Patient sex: M
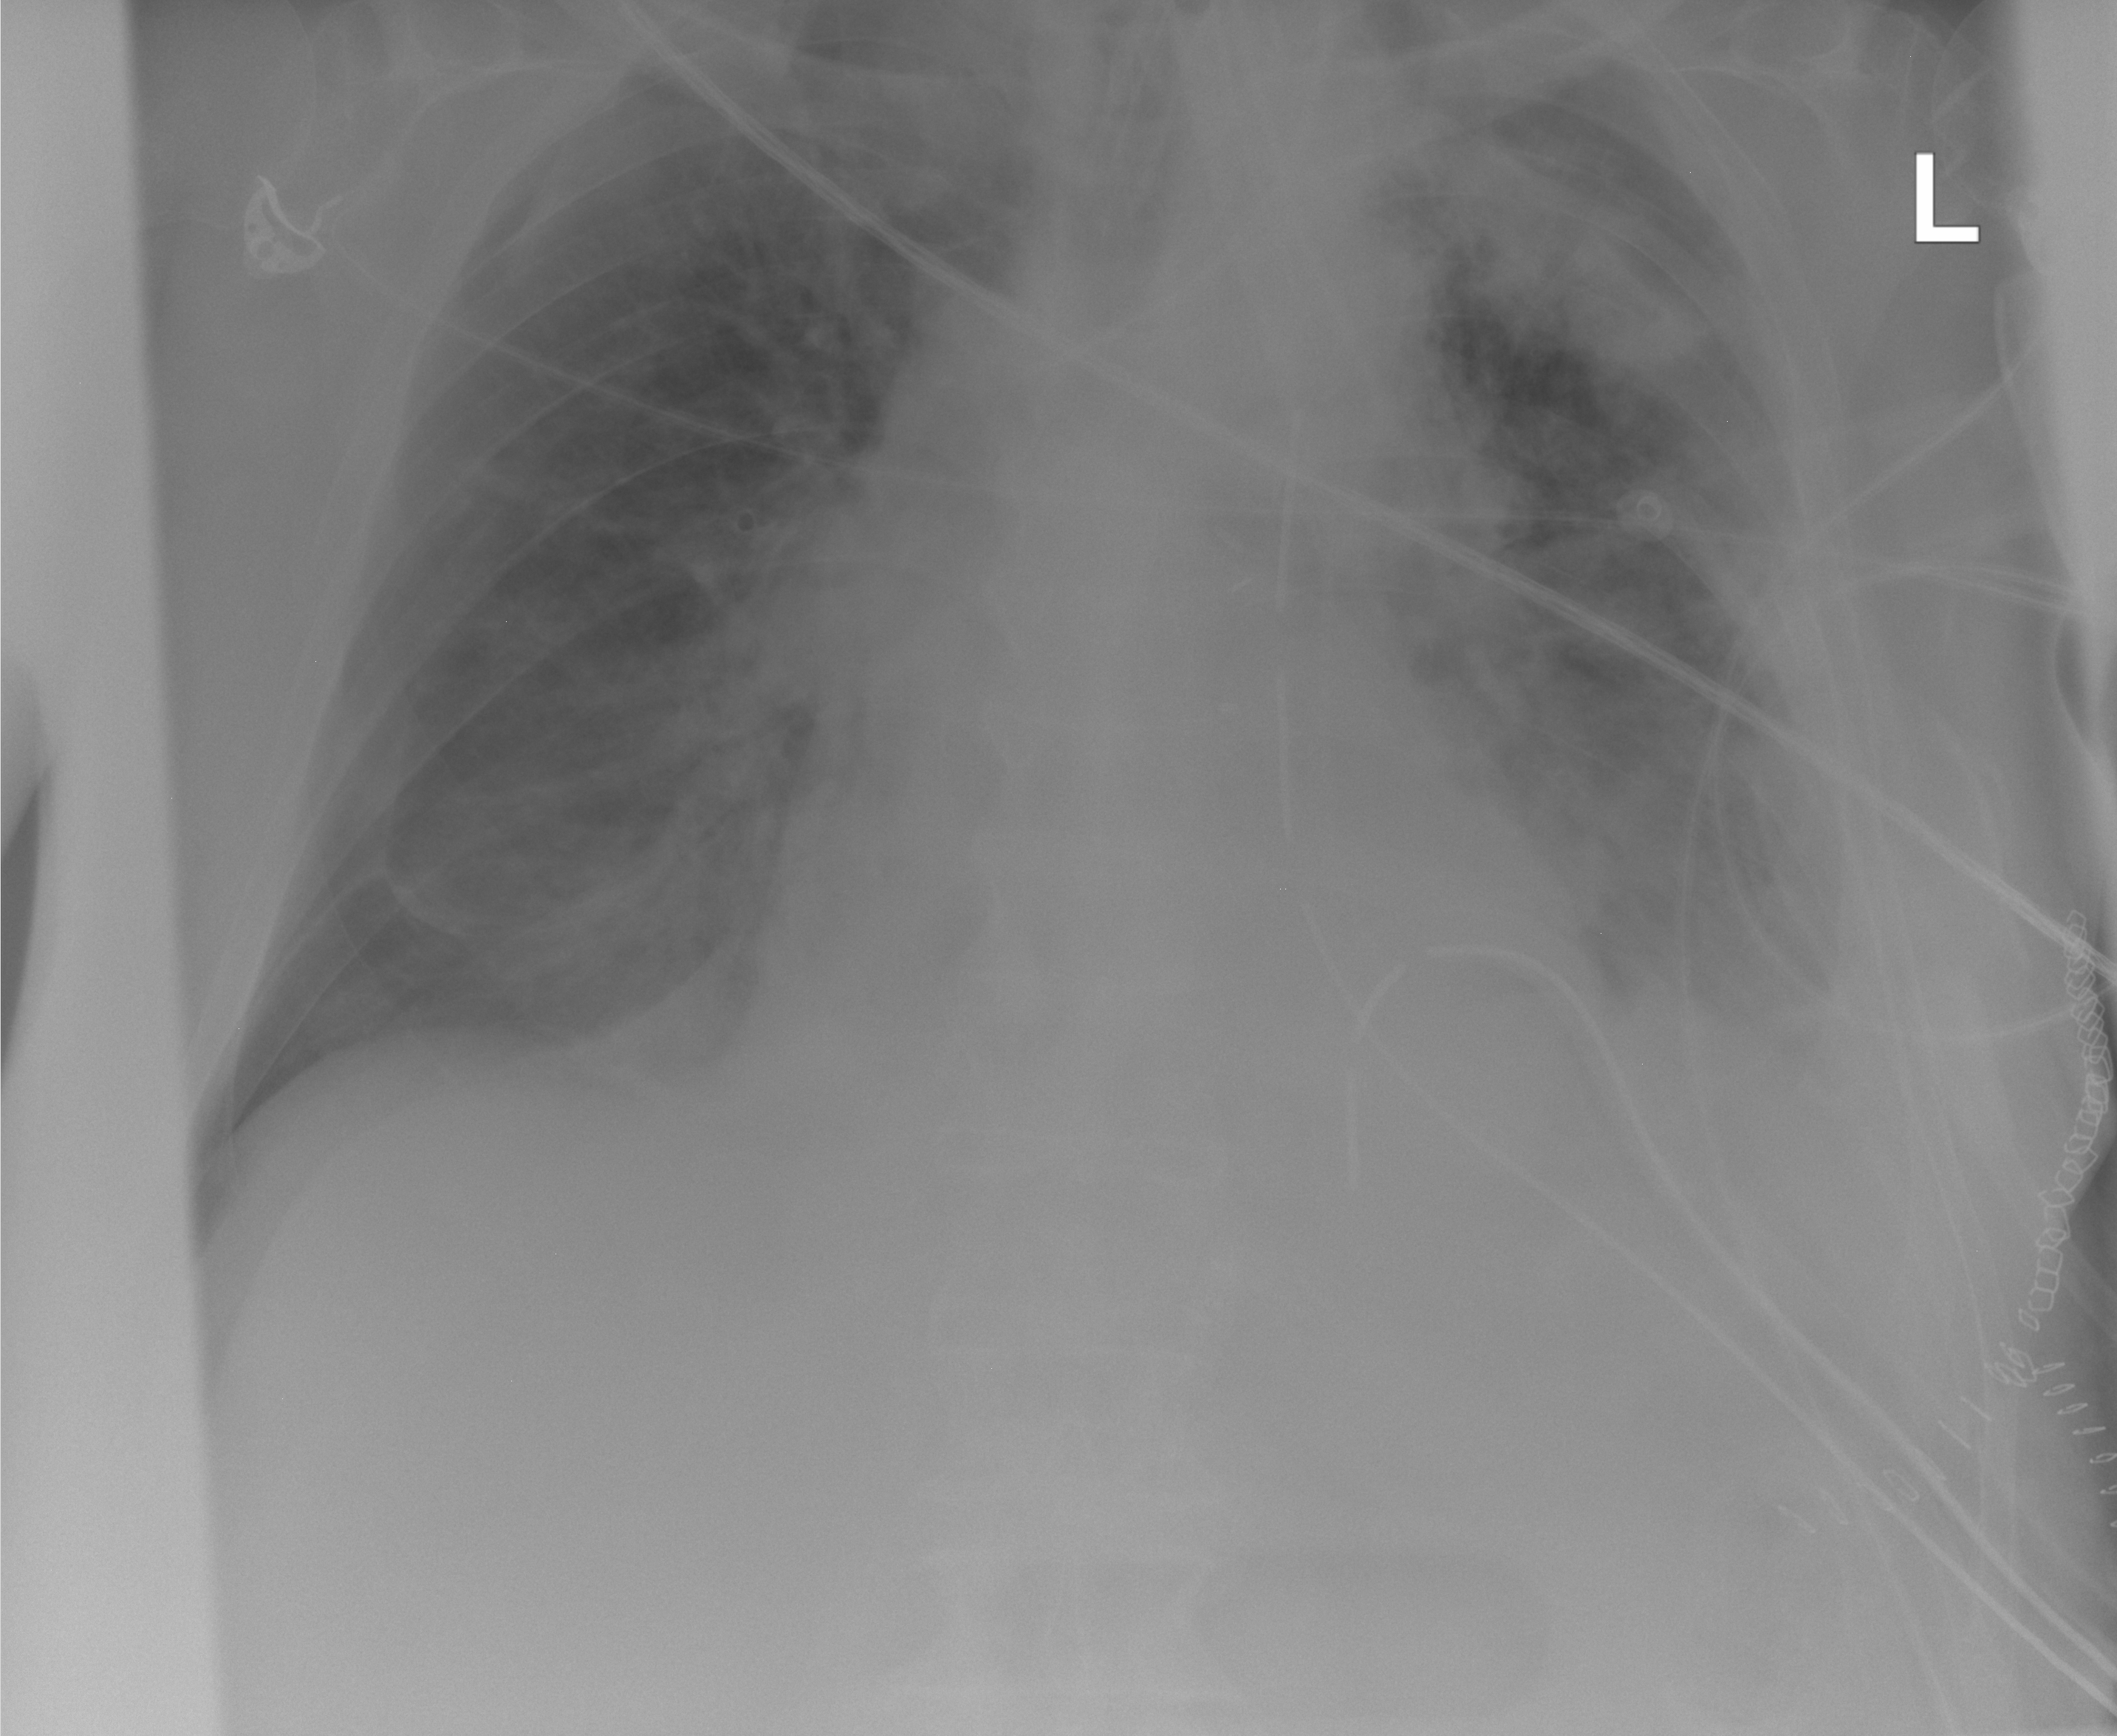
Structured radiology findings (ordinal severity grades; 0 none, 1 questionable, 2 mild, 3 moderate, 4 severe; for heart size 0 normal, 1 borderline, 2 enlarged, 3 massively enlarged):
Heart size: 2
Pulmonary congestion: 2
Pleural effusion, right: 1
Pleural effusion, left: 2
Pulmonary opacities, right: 2
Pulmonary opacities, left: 2
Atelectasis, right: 2
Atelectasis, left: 3